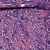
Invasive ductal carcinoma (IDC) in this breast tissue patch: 1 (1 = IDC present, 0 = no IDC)